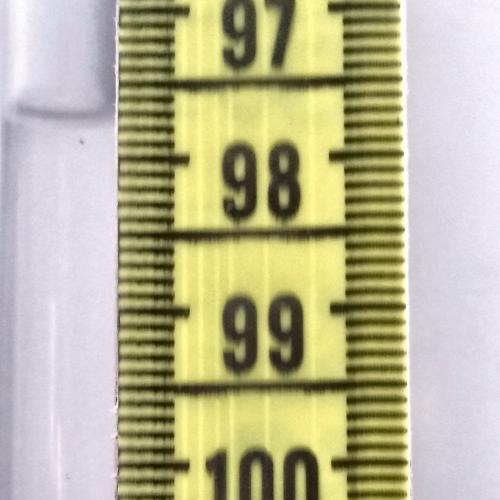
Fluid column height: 97.7 cm